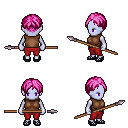
a pixel art fantasy rpg character, female body template, dark elf, purple skin, brown sleeveless shirt, red pants, pink parted hairstyle, ghillies, spear, four views (front, back, left, right), 2x2 character sprite sheet, small pixel art, hard edges, no anti-aliasing